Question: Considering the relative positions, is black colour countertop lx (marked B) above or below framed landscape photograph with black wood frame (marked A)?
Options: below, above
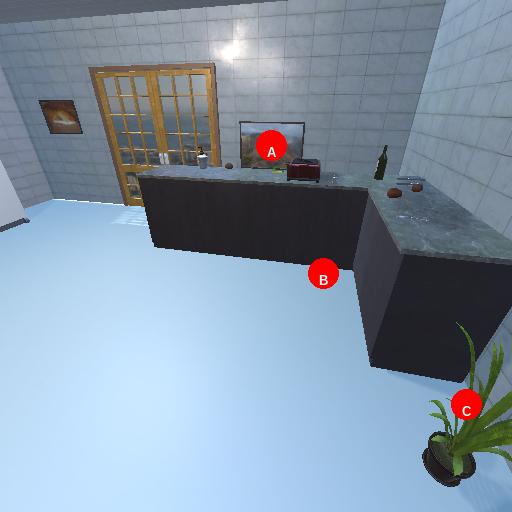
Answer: below